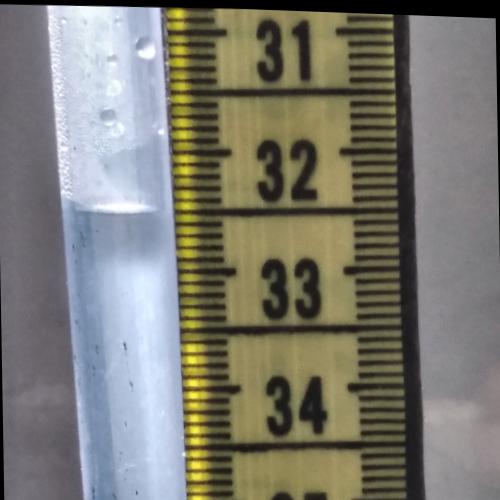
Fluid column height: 32.5 cm